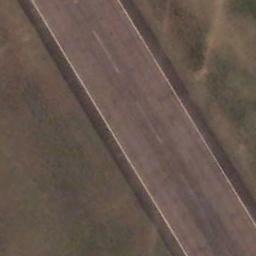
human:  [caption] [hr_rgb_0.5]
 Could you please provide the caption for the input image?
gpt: Next to the runway is brown bare ground with white line markings on the runway .

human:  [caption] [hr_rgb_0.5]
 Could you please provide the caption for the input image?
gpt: The runway goes through the lawn .

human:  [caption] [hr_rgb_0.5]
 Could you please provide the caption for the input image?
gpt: The grass is on either side of the runway .

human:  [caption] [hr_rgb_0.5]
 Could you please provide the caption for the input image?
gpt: The runway is on the bare land next to the grass .

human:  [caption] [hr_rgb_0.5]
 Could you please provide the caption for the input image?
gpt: There are brown bare land beside the runway .